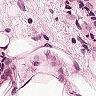
Metastatic tissue present: yes